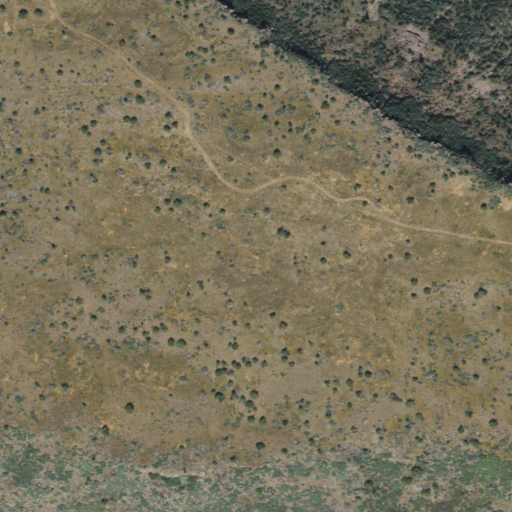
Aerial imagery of plain(s) in Arizona named The Island containing only shrub